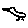
Label: bird